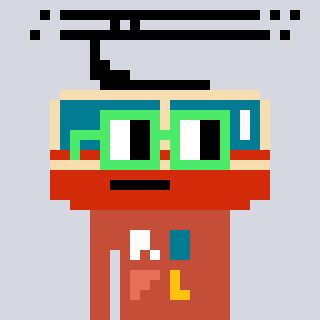
a pixel art character with square light green glasses, a tram wagon-shaped head and a rust-colored body on a cool background